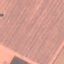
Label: AnnualCrop